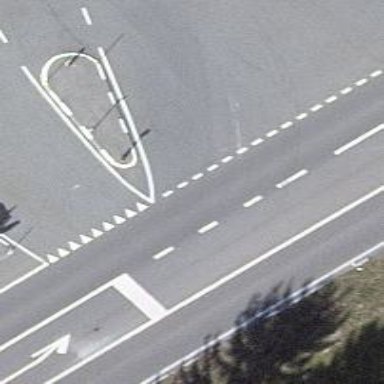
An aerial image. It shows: Primary highway.